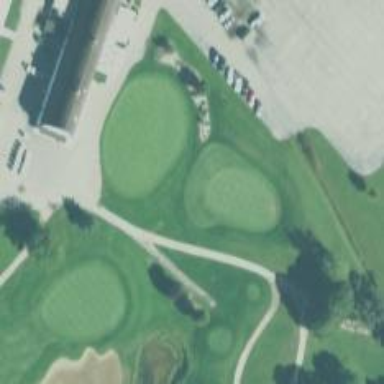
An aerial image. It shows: Path for both roads and golfers.